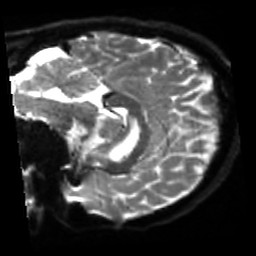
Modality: sbref
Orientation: sagittal
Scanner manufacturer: siemens
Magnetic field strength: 3 T
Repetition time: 4 s
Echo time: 0.0594 s